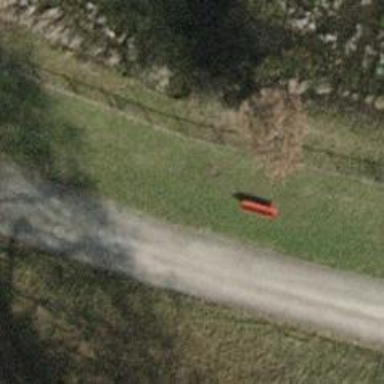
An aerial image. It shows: Bench.